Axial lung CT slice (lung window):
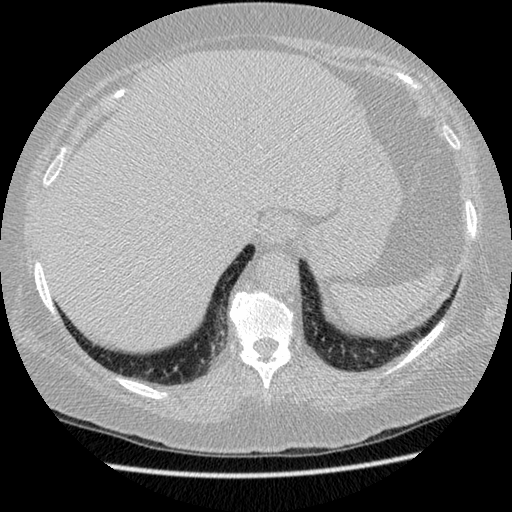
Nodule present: no